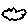
Label: cloud